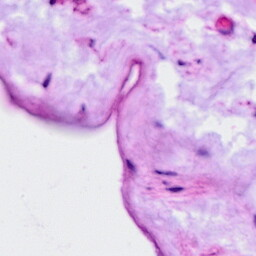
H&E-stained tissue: Ovarian